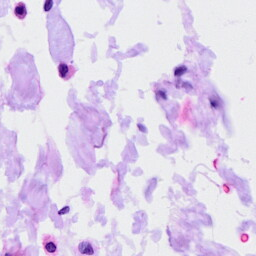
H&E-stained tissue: Ovarian